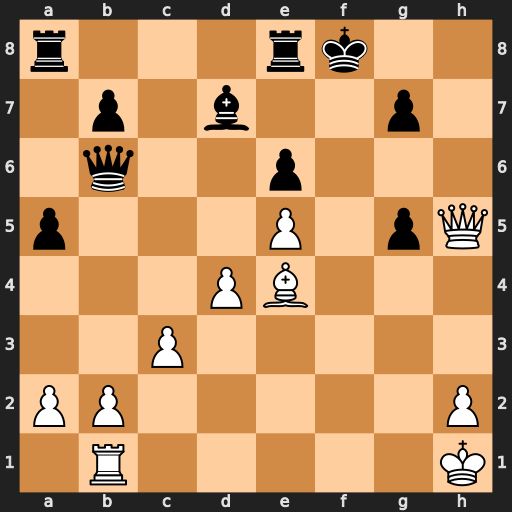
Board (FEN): r3rk2/1p1b2p1/1q2p3/p3P1pQ/3PB3/2P5/PP5P/1R5K
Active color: w
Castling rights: -
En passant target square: -
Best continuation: Rf1+ Ke7 Qxg5#